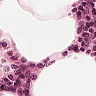
Metastatic tissue present: no